Interaction volume radius: 5 \u00c5
Interaction volume height: 25 \u00c5
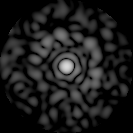
Disorder parameter: 0.8503